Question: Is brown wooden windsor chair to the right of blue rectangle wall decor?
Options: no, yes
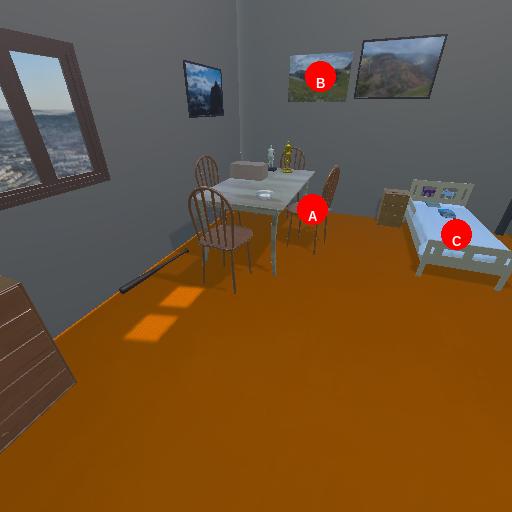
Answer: no